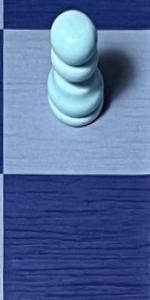
Label: Empty